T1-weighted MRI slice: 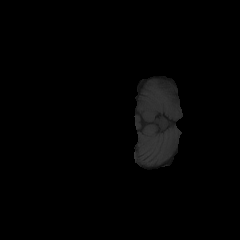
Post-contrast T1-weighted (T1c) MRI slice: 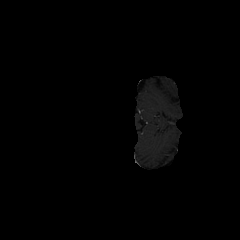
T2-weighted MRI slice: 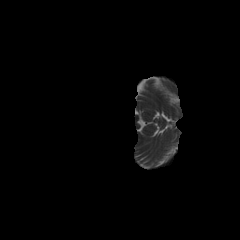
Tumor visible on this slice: no